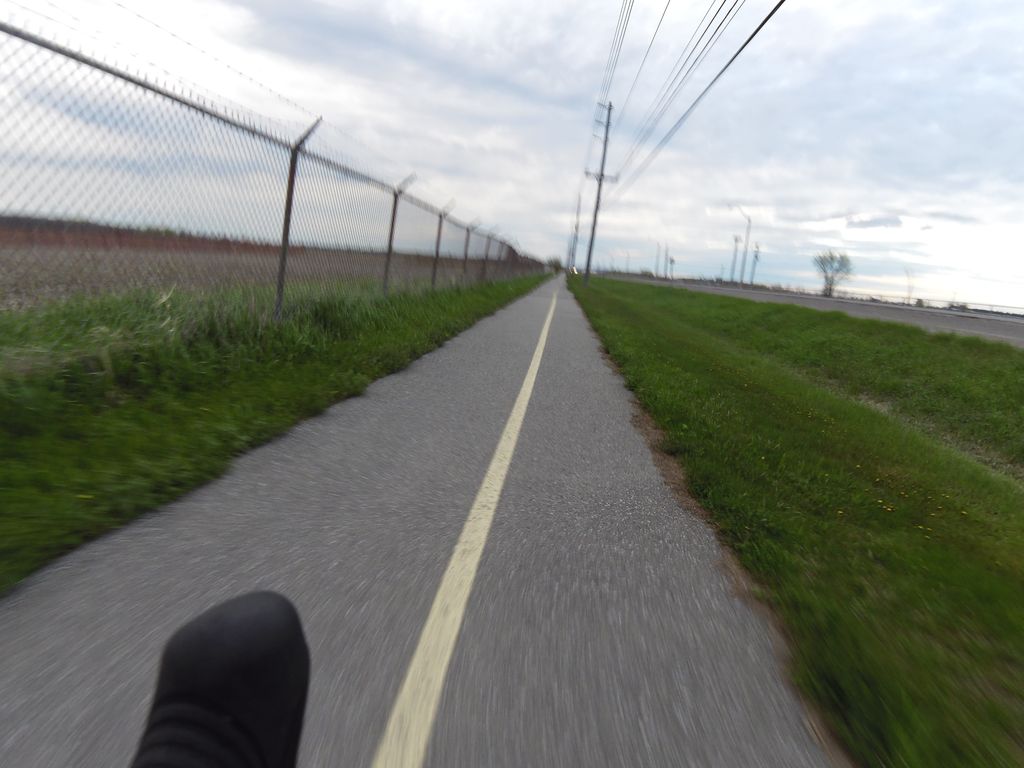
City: ottawa-gatineau